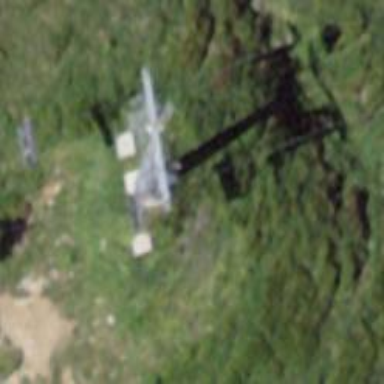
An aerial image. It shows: Chair lift.